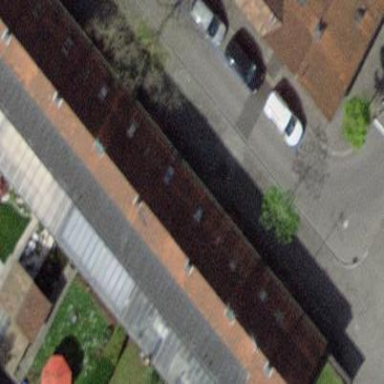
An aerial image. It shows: Terrace building.